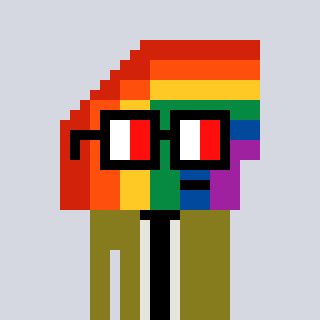
a pixel art character with square glasses with black frames and red eyes, a rainbow-shaped head and a gunk-colored body on a cool background